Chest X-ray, PA view. Patient: 45 years old, sex M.
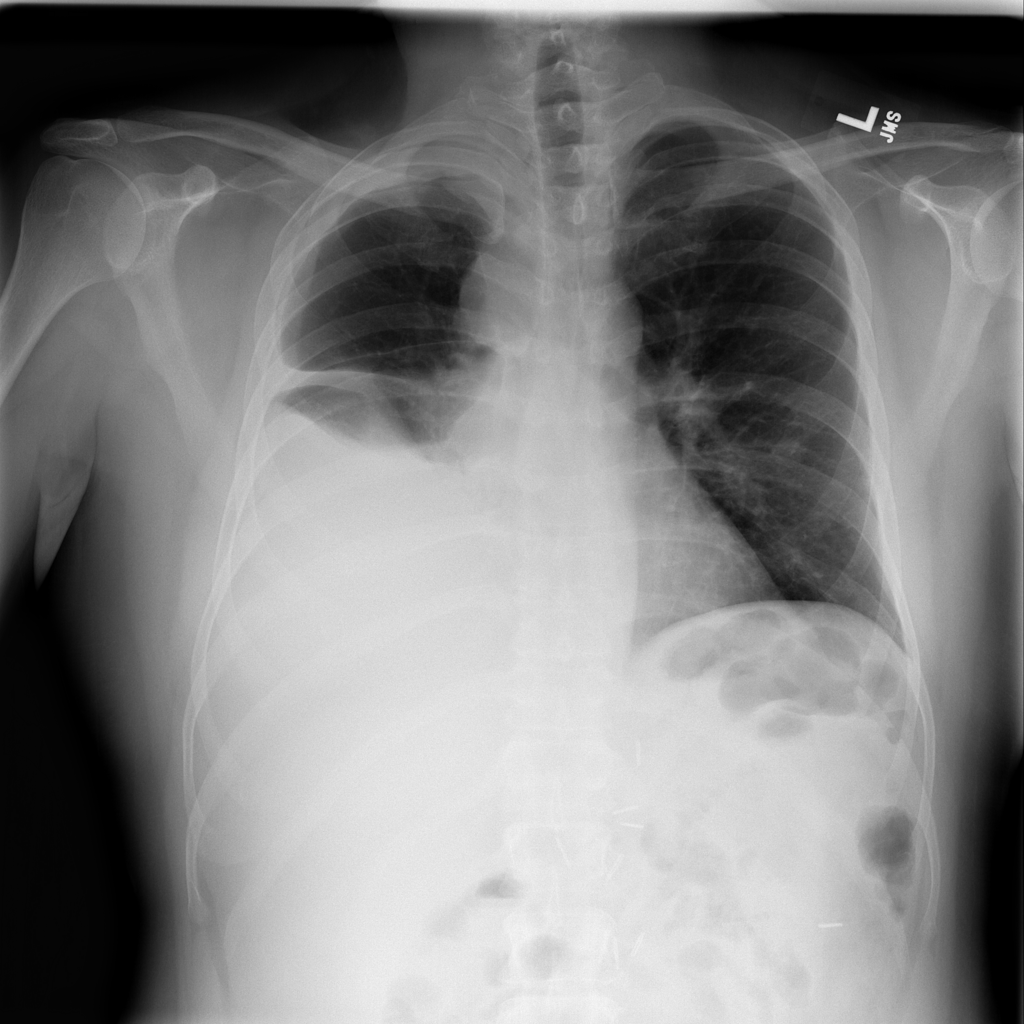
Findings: Effusion, Mass